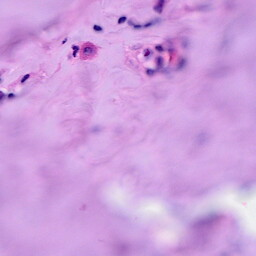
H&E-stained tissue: Breast